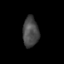
Tissue: skin
Cell type: Epithelial cells
Senescence score: 0.2859
Nuclear area (px): 474
Mean DAPI intensity: 71.734